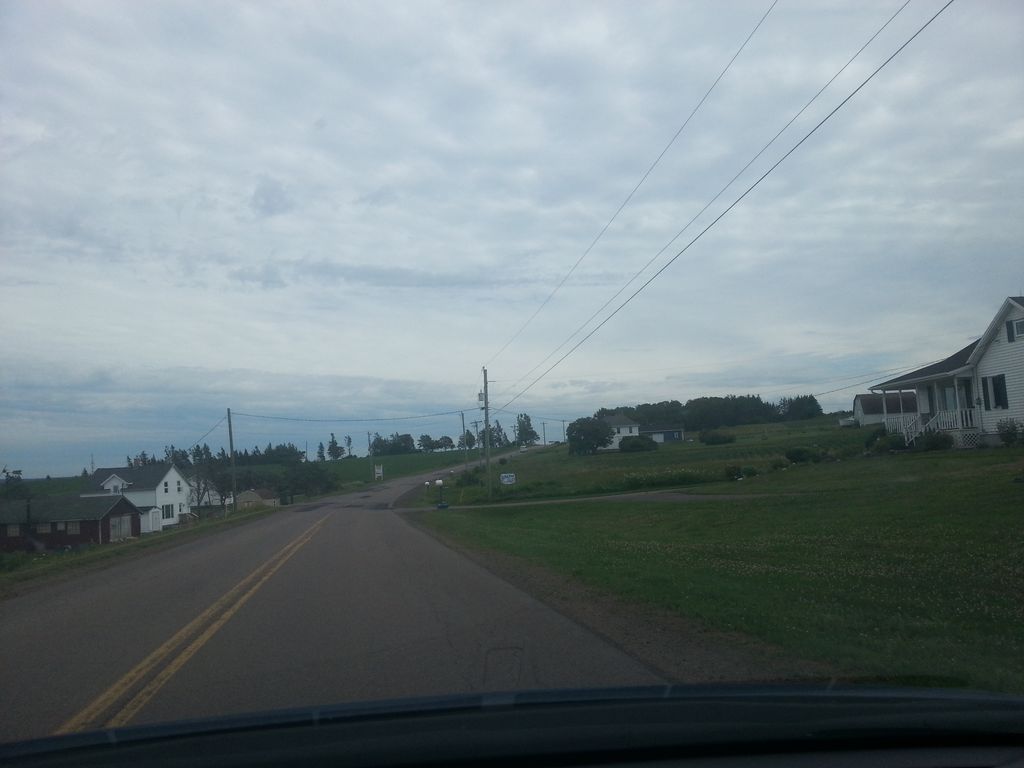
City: charlottetown